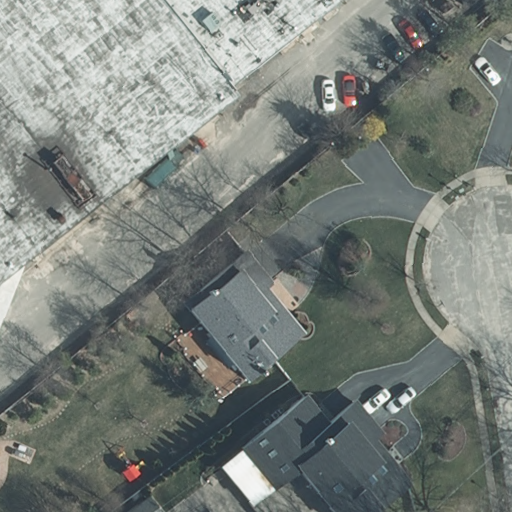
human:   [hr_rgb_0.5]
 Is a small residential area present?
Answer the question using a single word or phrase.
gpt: no

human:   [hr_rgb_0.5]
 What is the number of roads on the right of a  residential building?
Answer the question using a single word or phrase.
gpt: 0

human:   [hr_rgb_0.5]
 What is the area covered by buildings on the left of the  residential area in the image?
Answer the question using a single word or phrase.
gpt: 2801m2

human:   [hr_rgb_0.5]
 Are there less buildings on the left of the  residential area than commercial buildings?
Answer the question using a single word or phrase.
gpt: no

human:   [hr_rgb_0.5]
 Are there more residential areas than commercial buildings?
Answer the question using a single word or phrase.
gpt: no

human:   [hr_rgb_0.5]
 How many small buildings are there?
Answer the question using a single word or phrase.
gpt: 1

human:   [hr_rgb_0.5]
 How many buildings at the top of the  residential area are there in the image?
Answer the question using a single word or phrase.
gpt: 0

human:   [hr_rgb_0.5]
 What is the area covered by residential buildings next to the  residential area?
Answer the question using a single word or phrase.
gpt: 917m2

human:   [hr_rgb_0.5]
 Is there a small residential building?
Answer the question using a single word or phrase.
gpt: no

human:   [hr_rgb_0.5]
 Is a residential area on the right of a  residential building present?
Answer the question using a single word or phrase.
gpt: yes

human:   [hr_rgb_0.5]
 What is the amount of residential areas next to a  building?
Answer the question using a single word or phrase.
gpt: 1

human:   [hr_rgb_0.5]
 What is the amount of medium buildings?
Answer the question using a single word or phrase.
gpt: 1

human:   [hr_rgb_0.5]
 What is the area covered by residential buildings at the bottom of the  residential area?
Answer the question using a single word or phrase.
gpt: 917m2

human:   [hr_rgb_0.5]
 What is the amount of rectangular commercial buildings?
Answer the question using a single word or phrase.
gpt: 1

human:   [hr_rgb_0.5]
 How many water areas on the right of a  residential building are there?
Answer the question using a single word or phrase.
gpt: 0

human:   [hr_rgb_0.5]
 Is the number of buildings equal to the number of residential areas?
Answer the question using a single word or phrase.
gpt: no

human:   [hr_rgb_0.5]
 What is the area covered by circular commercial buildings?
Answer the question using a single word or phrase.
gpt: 0m2

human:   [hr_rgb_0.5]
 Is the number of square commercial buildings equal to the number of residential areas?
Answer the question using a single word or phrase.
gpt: no

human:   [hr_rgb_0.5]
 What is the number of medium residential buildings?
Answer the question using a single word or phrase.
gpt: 1

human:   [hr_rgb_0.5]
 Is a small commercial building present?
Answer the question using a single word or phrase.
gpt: no

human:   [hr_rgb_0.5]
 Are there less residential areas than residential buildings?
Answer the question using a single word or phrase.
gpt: yes

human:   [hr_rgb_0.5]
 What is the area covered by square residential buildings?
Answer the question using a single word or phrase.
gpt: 0m2

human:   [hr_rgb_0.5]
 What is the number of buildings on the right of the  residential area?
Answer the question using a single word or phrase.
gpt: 0

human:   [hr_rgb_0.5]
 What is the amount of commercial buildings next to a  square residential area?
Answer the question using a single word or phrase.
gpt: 0

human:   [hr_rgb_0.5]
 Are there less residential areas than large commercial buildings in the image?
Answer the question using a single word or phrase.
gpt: no

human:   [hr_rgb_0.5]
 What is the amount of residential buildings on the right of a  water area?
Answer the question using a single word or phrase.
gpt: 0

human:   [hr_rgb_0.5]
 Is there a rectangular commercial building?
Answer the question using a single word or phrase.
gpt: yes

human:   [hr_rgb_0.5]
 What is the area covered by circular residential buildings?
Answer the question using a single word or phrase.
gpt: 0m2

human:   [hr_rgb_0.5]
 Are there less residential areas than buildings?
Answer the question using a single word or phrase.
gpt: yes

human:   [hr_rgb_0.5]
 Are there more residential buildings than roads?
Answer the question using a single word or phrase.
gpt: yes

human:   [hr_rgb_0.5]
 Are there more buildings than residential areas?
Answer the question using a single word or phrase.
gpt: yes

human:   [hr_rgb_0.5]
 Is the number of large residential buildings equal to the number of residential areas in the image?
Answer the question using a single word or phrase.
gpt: yes

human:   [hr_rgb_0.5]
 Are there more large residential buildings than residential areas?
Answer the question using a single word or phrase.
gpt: no

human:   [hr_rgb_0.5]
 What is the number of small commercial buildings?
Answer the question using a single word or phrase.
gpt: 0

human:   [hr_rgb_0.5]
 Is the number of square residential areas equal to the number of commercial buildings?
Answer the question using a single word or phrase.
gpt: no

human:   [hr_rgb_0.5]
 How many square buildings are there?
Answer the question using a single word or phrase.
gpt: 0